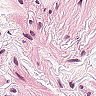
Metastatic tissue present: no